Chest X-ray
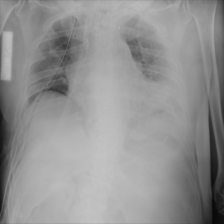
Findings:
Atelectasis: negative
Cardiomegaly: negative
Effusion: negative
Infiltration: negative
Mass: negative
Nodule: negative
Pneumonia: negative
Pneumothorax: negative
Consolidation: negative
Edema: negative
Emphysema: negative
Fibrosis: negative
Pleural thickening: negative
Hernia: negative